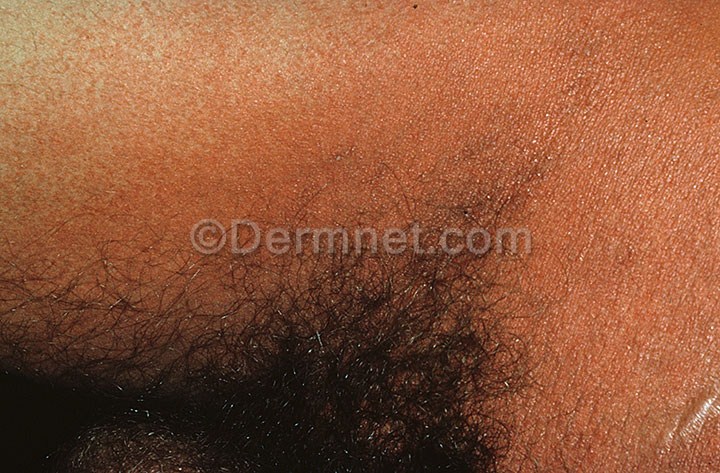
Disease: Exanthems and Drug Eruptions